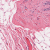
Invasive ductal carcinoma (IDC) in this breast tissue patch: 0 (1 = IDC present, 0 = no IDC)